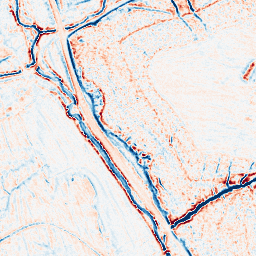
Category: edge_preserving
Decomposition family: bilateral
Decomposition parameters: d: 9
sigma_color: 50
sigma_space: 100
Upsampling method: regularized
Upsampling parameters: scale: 2
lambda_reg: 0.001
Upsampling scale: 2